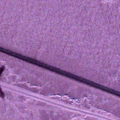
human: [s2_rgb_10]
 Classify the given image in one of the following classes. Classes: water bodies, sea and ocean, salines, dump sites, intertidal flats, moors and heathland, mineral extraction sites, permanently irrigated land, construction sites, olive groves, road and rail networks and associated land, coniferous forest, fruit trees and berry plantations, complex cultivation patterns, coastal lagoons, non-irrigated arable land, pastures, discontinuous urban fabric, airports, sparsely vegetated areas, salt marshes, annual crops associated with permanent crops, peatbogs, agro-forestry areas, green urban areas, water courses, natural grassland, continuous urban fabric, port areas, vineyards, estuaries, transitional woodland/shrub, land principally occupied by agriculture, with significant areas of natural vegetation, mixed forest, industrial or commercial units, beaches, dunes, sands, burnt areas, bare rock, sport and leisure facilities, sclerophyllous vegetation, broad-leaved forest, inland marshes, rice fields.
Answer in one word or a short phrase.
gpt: sea and ocean